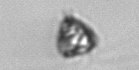
Label: Pyramimonas_longicauda